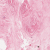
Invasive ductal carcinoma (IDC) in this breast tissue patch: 0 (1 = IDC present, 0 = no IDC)